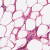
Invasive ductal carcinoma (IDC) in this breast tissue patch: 0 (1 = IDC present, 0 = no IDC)